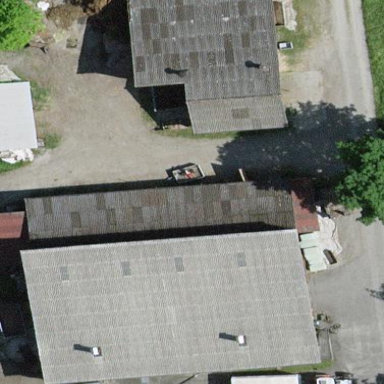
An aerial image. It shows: Farm auxiliary building.